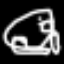
Label: frog